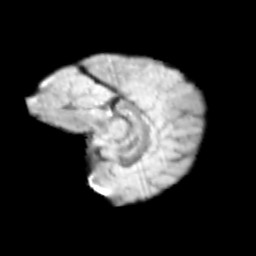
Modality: T2w
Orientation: sagittal
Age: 11
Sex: female
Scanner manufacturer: siemens
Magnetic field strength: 3 T
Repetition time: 3.8 s
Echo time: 0.07 s